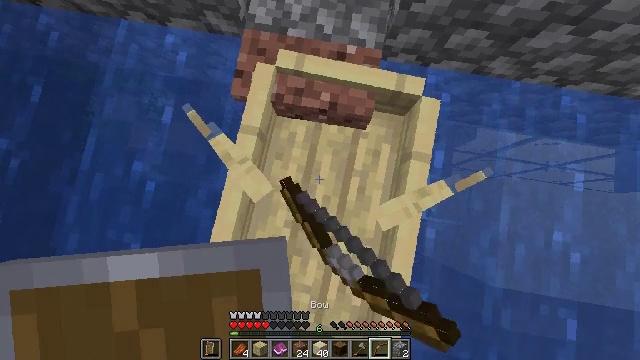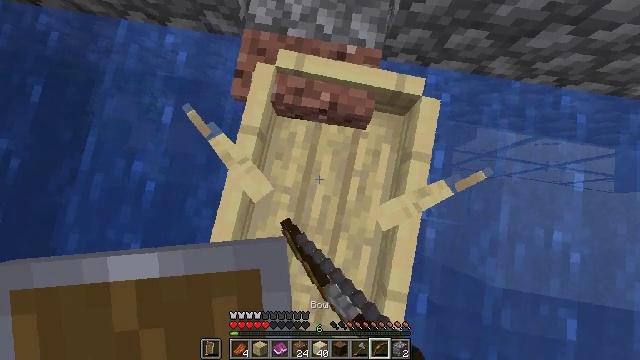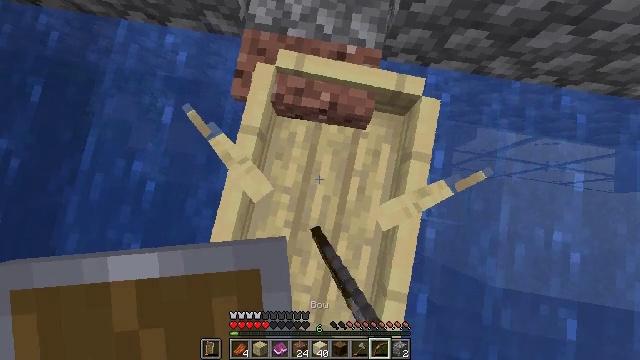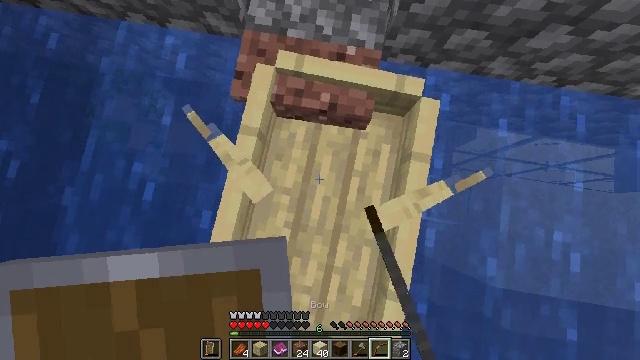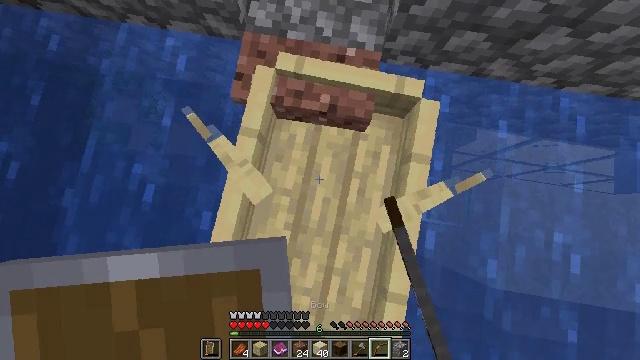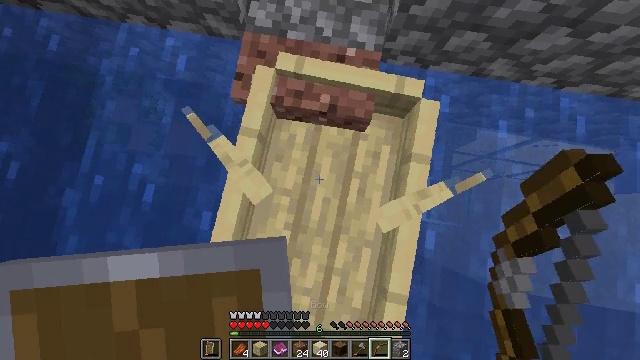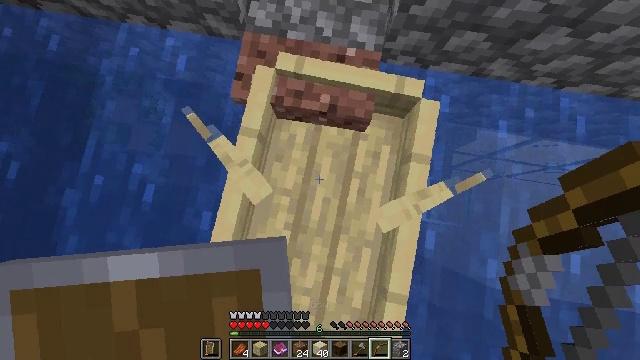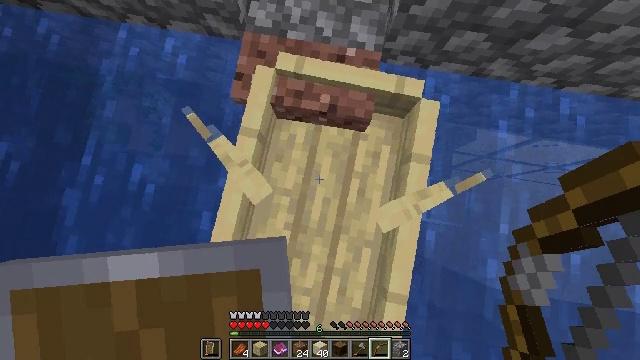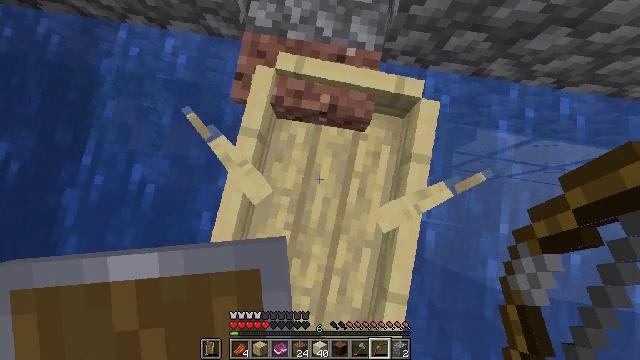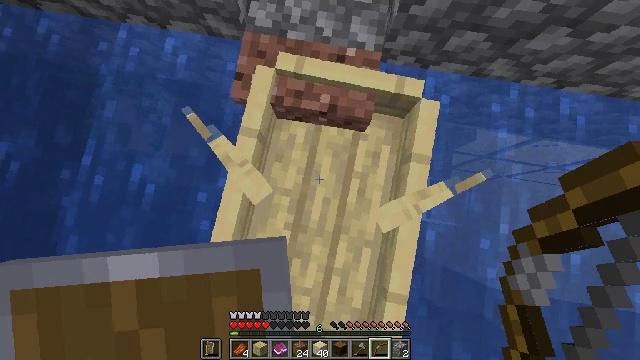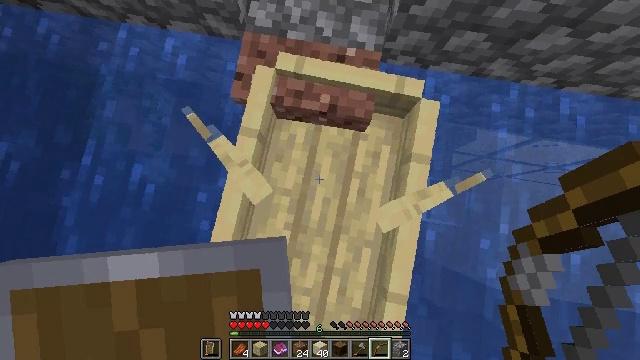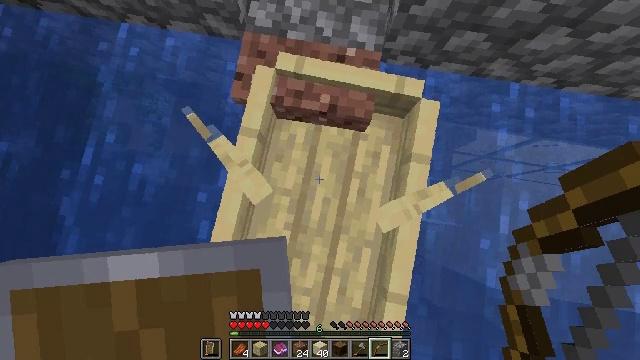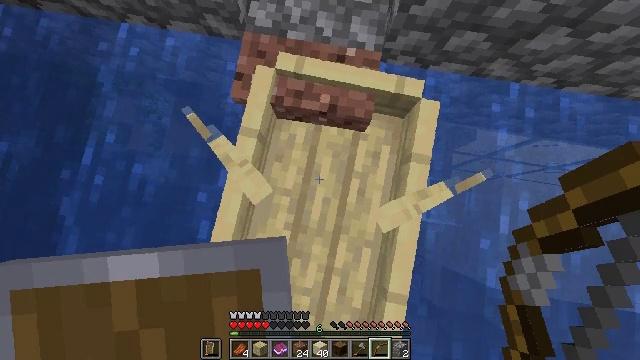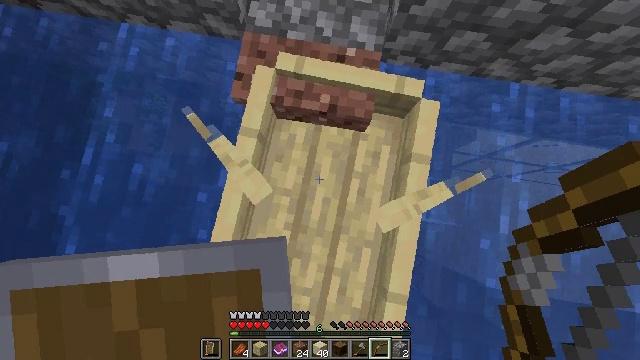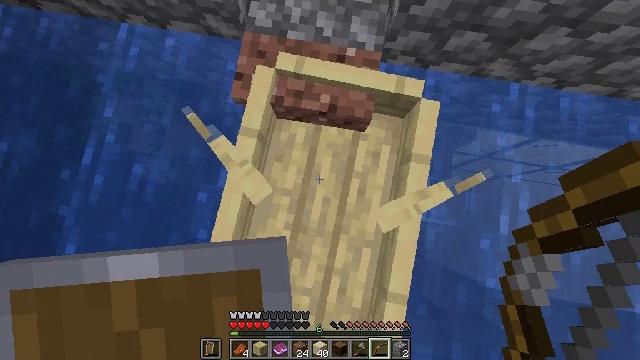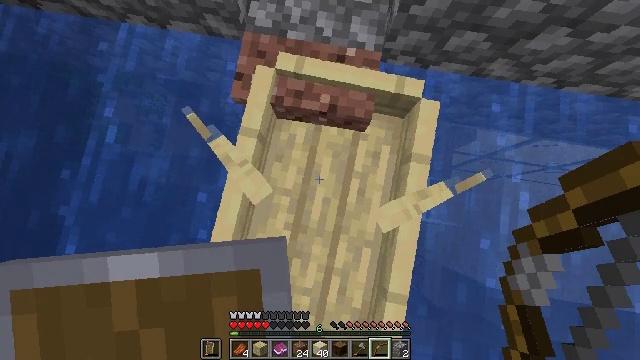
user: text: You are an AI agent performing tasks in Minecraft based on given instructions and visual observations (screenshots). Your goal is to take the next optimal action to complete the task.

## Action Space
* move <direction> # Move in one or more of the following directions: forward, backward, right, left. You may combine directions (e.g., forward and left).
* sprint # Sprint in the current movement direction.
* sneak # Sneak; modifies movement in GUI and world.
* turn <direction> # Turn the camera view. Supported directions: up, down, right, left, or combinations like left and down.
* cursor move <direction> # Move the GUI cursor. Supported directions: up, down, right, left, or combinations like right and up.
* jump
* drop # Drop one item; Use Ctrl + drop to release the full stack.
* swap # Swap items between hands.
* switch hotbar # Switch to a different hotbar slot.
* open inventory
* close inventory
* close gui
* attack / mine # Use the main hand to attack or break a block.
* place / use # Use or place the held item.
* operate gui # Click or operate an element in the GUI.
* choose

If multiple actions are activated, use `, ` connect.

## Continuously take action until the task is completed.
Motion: motion action
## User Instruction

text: Gather packed ice blocks.
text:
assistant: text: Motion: use / place
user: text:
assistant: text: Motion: use / place
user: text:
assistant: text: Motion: no_op
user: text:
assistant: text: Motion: no_op
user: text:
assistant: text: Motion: no_op
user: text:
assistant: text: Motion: no_op
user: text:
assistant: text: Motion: no_op
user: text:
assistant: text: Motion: no_op
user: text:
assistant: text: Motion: no_op
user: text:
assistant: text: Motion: no_op
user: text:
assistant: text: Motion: no_op
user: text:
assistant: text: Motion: no_op
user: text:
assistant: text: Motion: no_op
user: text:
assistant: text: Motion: no_op
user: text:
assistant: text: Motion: no_op
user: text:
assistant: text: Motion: no_op
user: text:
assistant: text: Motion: no_op
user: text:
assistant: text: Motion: no_op
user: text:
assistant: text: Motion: no_op
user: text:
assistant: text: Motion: no_op
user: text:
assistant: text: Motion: no_op
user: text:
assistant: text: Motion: no_op
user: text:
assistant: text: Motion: no_op
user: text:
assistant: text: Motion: no_op
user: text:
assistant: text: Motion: no_op
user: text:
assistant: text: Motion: sneak
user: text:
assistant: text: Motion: sneak
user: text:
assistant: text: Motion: sneak
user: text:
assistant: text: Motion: sneak
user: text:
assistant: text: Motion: sneak